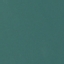
Land use / land cover class: SeaLake